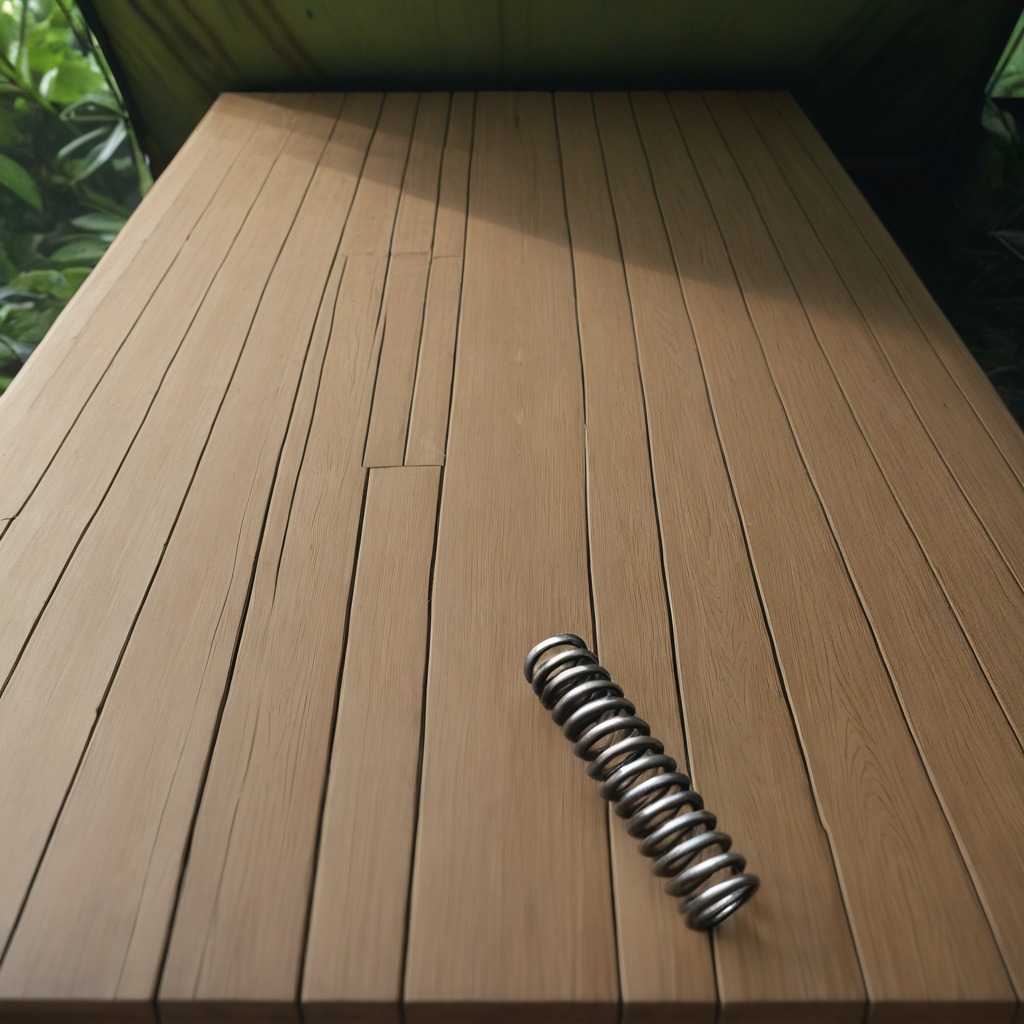
A coiled metal spring is lying on the wooden table.